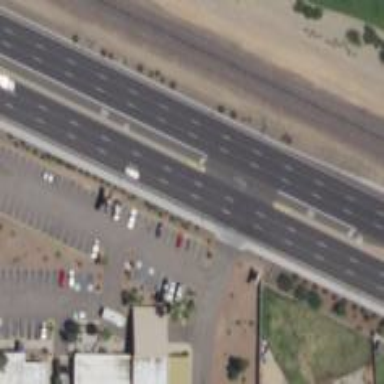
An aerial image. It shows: Trunk link highway with asphalt surface.